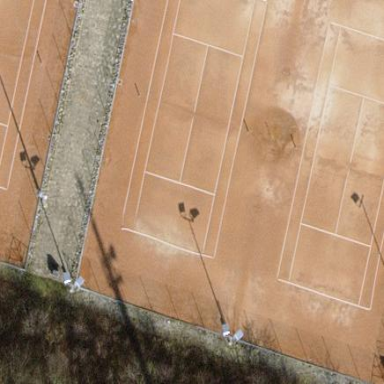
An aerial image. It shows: Tennis pitch with clay surface for leisure sports.